Chest X-ray. View position: PA
Patient age: 46
Patient sex: M
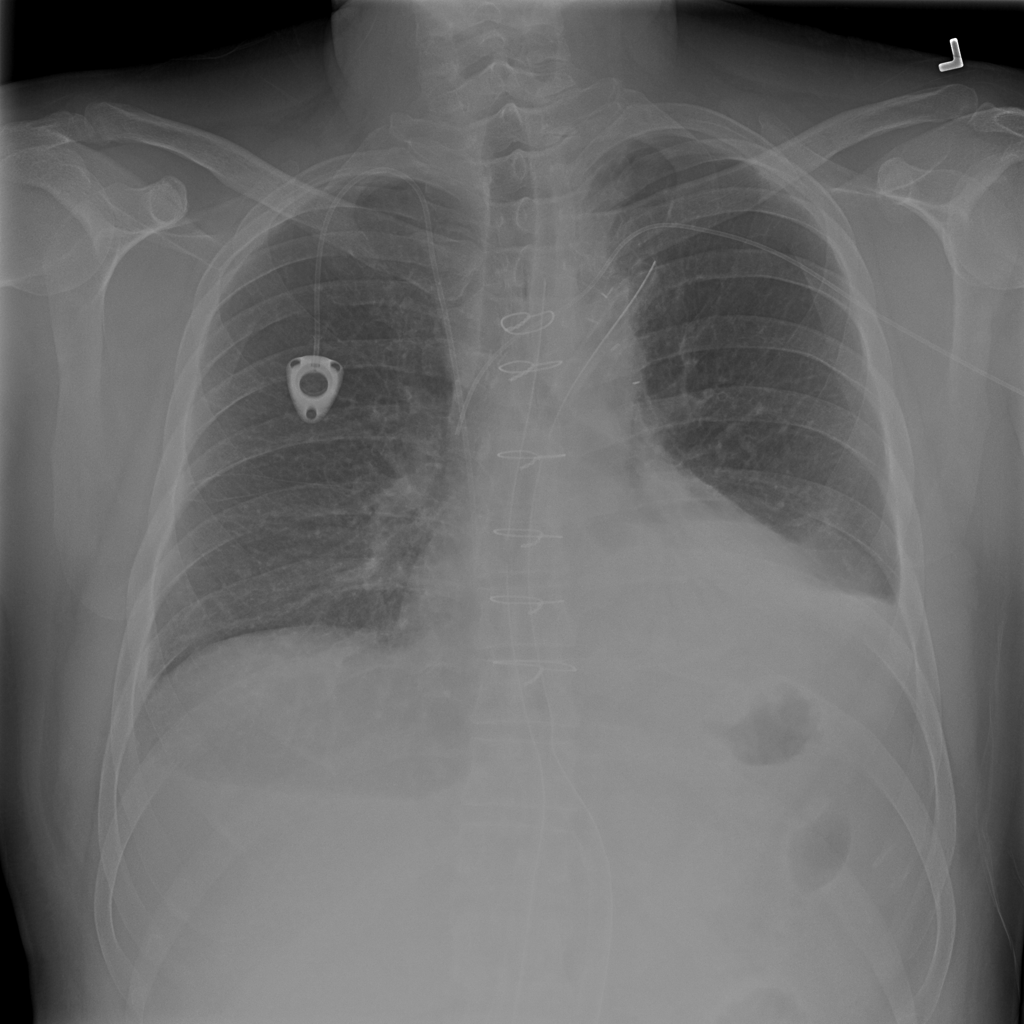
Finding: Pneumothorax